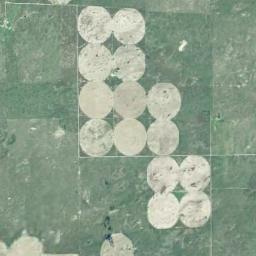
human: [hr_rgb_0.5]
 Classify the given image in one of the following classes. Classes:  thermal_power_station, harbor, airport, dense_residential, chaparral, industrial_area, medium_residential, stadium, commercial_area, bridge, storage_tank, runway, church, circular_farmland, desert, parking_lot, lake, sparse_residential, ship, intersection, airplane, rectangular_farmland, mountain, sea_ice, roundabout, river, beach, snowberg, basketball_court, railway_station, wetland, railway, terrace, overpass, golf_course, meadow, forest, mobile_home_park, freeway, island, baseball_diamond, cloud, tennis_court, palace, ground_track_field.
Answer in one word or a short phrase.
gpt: circular_farmland